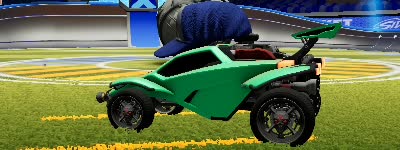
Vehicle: octane